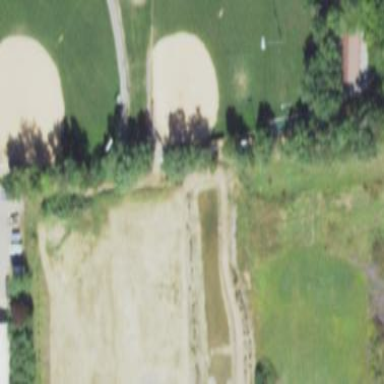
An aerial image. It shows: Baseball pitch for leisure and sports activities.